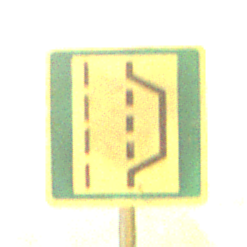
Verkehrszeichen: NothalteUndPannenbucht
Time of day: SunriseSunset
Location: Outdoor (Nature)
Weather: PartlyCloudy
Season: NotSpecified
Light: Natural